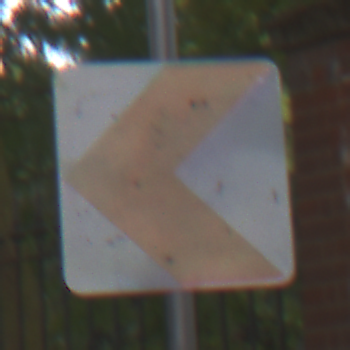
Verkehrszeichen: RichtungstafelnInKurvenKleinRechts
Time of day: MorningAfternoon
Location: Outdoor (Urban)
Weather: Overcast
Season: NotSpecified
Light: Natural